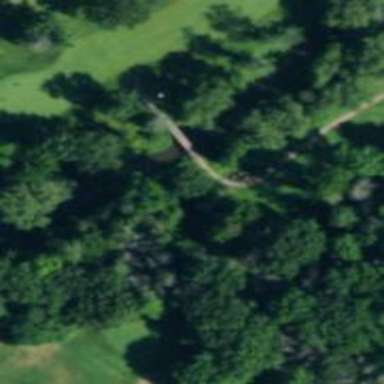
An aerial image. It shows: Track road with bridge.